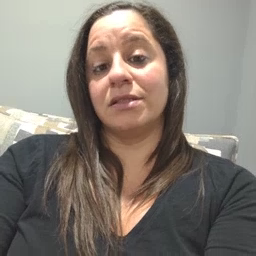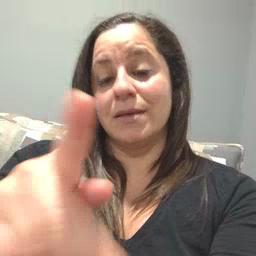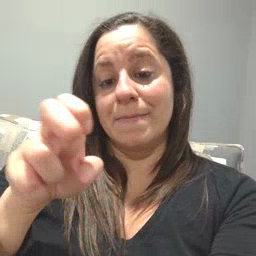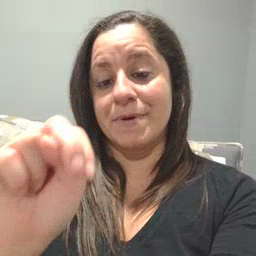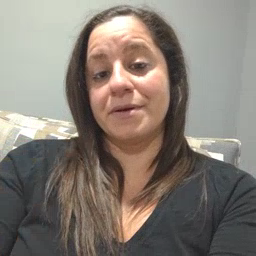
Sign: pen